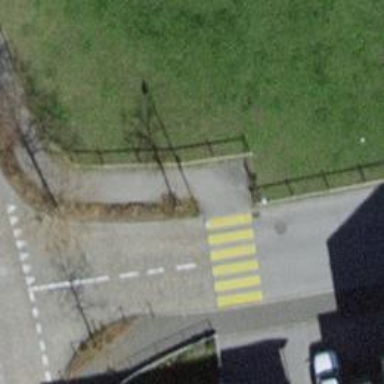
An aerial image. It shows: Marked crossing with visible markings.